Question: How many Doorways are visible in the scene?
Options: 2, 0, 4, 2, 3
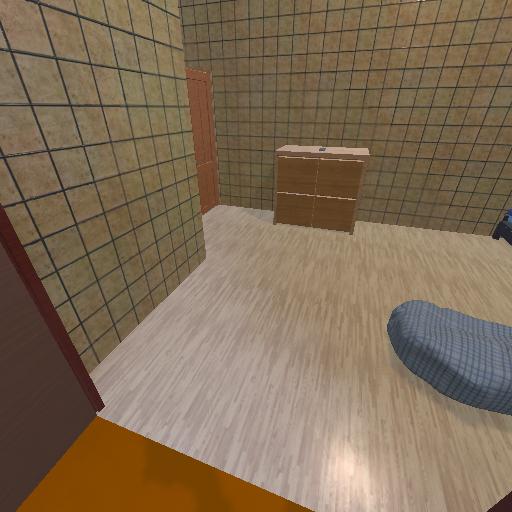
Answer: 2